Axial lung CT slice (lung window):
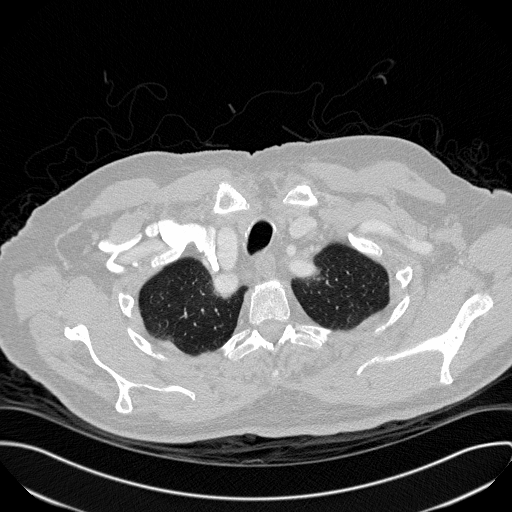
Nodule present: no